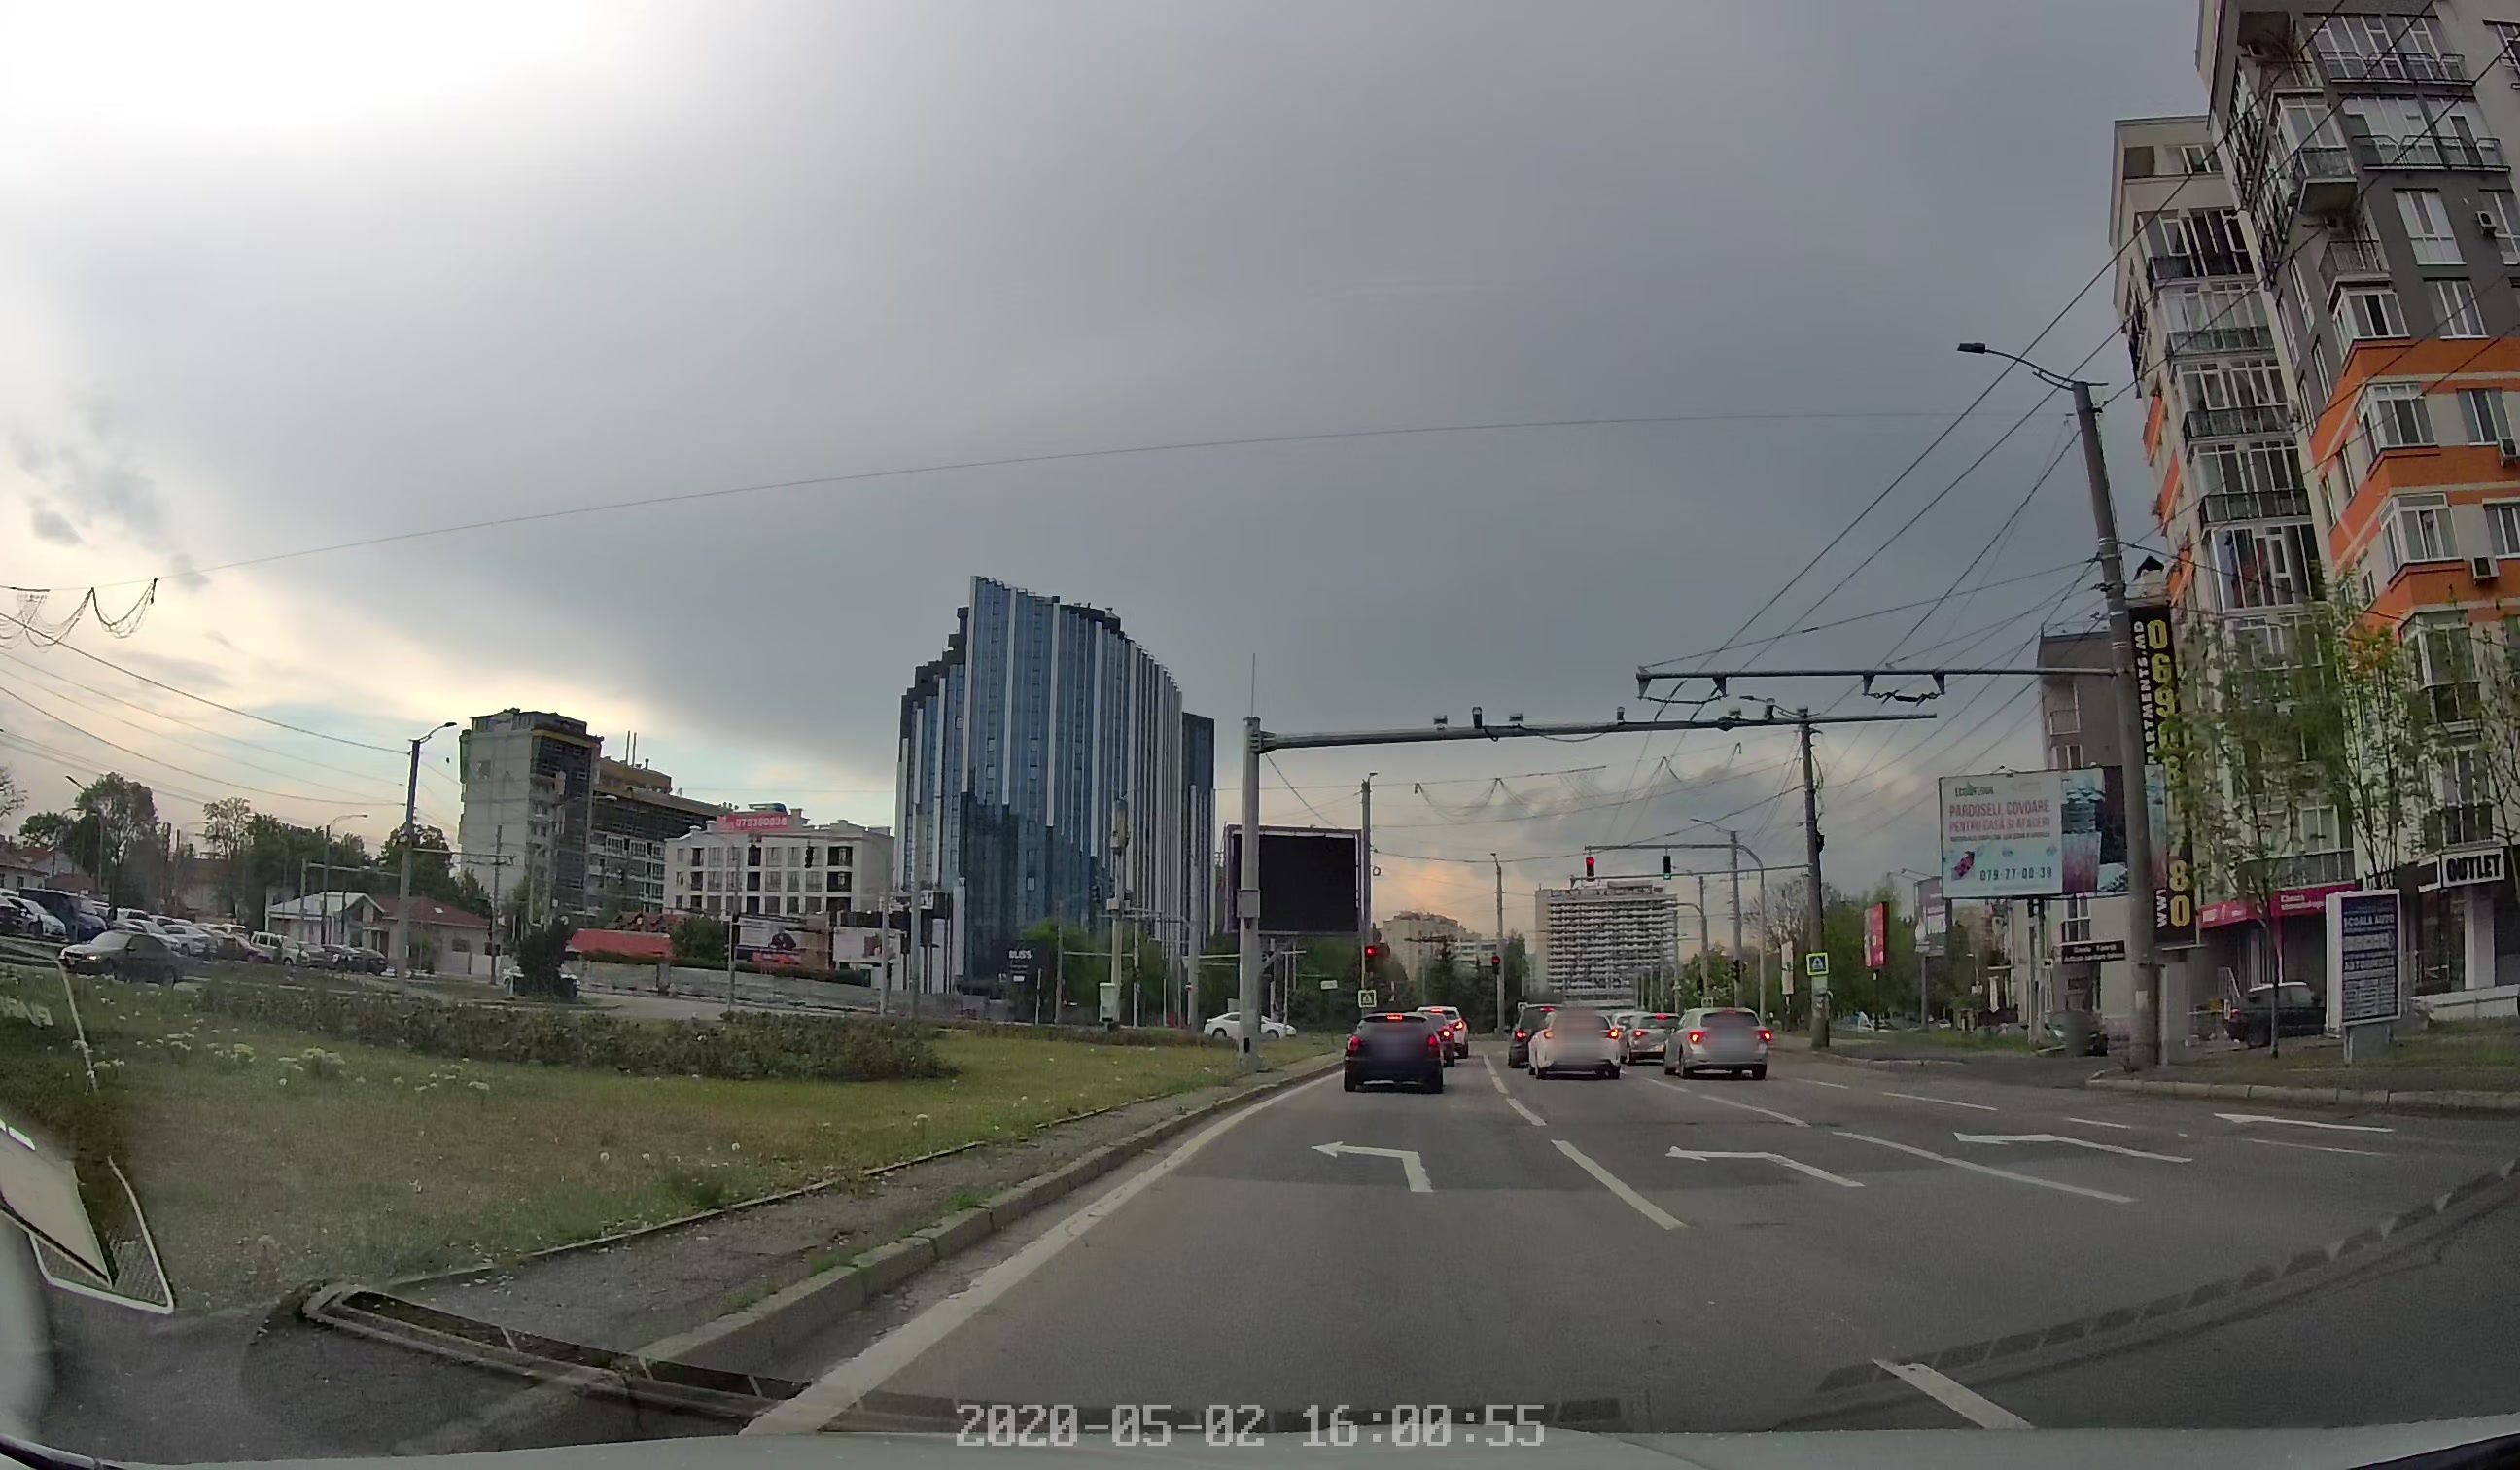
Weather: cloudy
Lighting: day
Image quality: good
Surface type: driving surface
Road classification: trunk
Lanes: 3, 4
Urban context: urban centre
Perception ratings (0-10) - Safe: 2.07, Lively: 3.48, Beautiful: 1.18, Boring: 5.43, Depressing: 2.82, Wealthy: 1.1